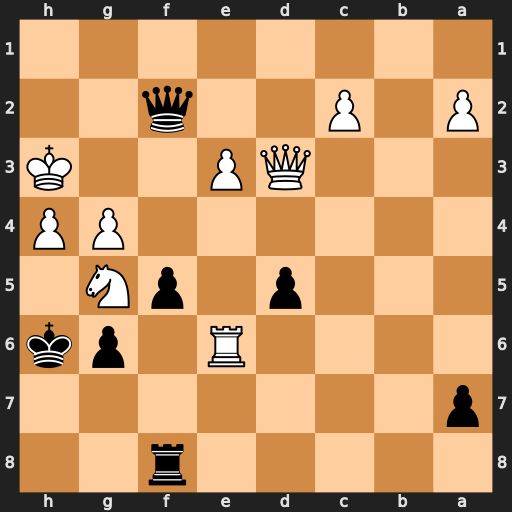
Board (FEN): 5r2/p7/4R1pk/3p1pN1/6PP/3QP2K/P1P2q2/8
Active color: b
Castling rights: -
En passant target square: -
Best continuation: fxg4+ Kxg4 Qg2#